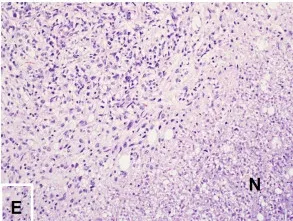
Microscopic features. E, Tumor necrosis (N) (x200 original magnification).
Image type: pathology (h&e)